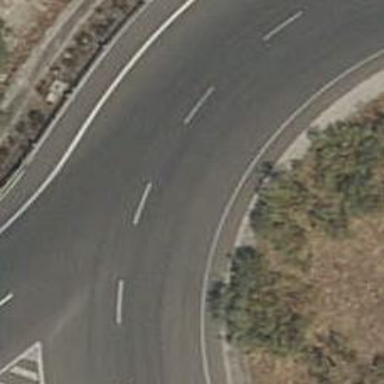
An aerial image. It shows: Roundabout at primary highway.